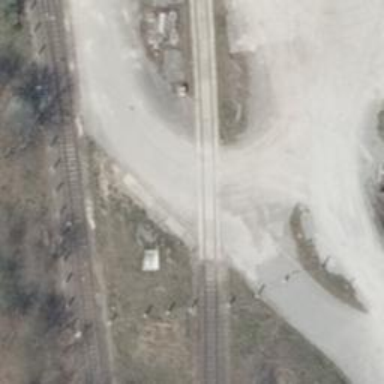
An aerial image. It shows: Level crossing along the railway.